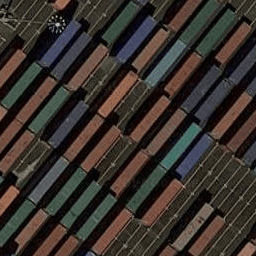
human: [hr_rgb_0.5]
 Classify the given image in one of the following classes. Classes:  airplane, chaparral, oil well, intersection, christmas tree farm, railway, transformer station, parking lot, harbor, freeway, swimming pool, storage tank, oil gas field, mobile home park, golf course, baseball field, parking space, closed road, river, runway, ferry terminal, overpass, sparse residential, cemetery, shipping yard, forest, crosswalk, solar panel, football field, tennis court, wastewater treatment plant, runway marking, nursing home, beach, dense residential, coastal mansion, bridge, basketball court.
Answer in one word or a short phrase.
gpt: shipping yard